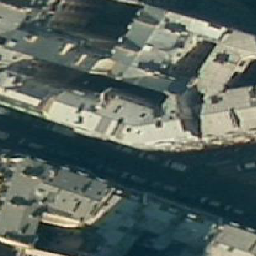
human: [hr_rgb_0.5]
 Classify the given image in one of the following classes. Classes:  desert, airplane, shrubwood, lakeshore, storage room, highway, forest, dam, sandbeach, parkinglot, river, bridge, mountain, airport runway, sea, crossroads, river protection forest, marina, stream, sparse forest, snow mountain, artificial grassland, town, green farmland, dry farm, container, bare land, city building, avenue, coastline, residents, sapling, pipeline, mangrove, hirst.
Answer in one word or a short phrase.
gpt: city building